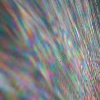
Label: sunburn